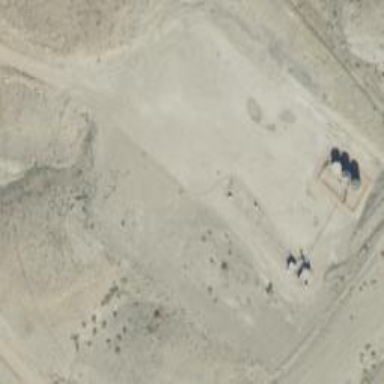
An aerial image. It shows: Petroleum well that is man-made.